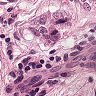
Metastatic tissue present: yes